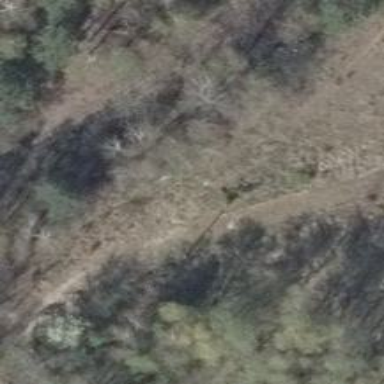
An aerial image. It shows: Disused railway spur.